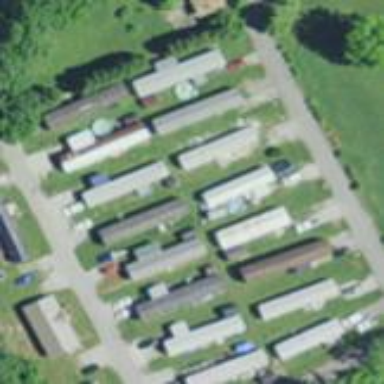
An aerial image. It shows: Residential area designated as trailer park.